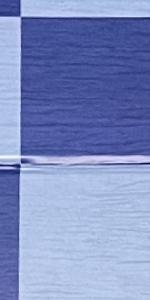
Label: Empty